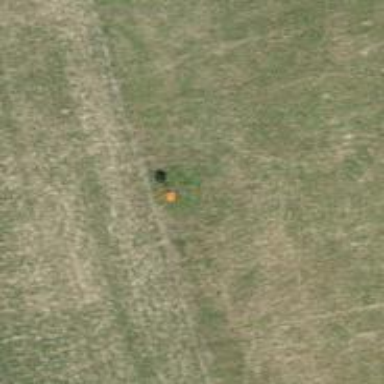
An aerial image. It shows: Aerial marker.